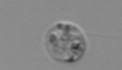
Label: Amoeba